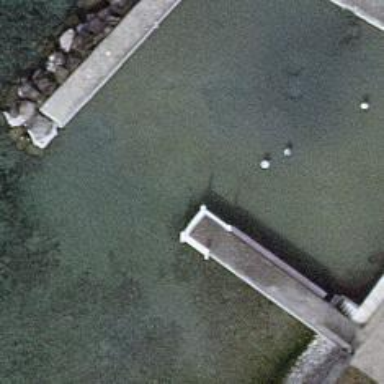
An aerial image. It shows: Man-made pier.